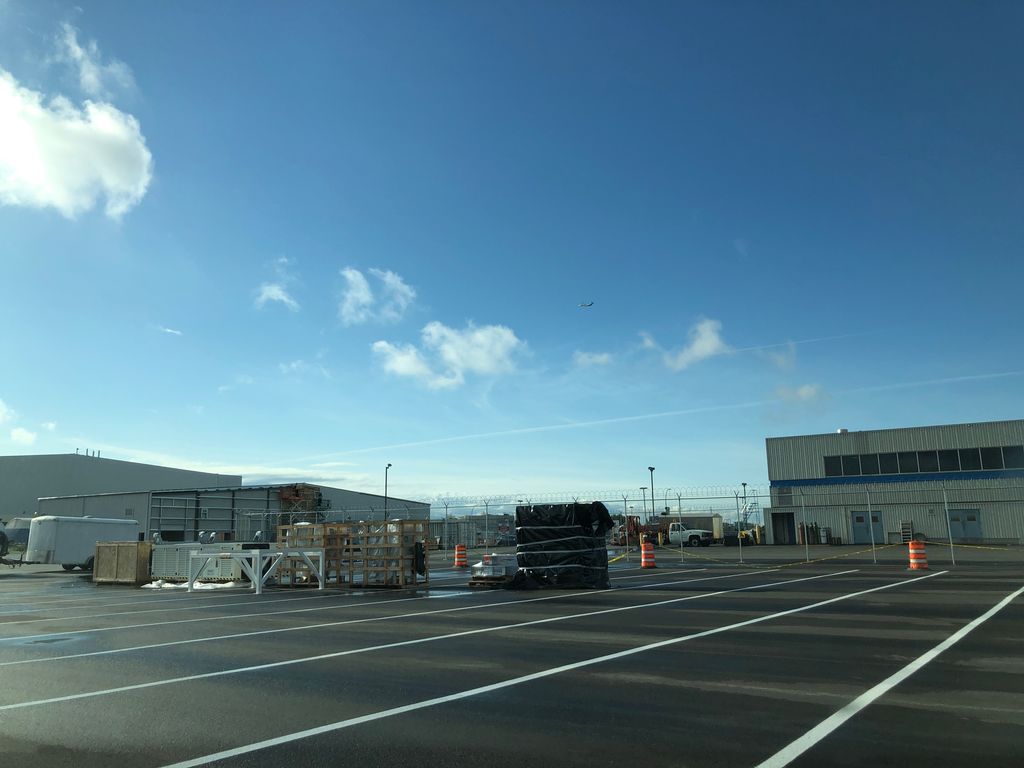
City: vancouver